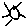
Label: sun